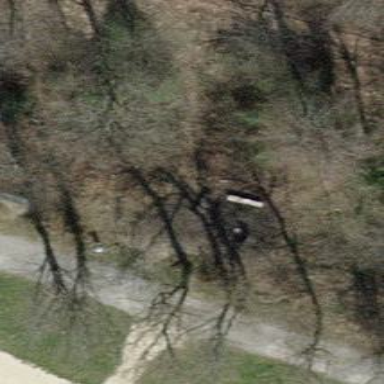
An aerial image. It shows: Brown bench.